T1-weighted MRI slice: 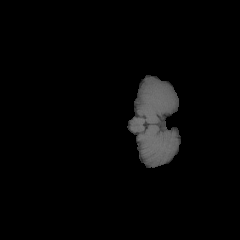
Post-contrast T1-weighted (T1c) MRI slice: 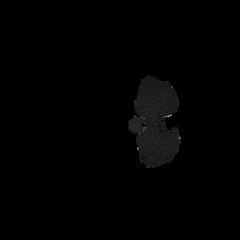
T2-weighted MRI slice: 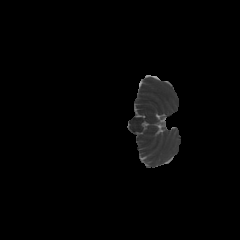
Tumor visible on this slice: no